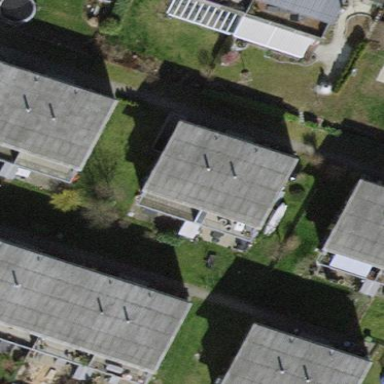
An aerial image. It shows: Building with tiled roof.